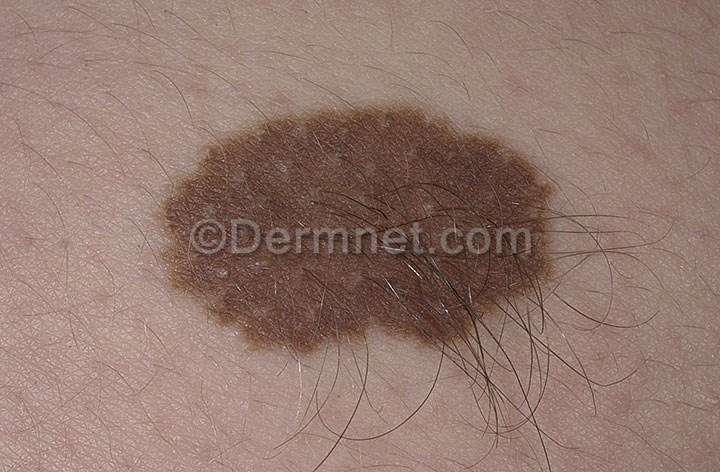
Disease: Melanoma Skin Cancer Nevi and Moles